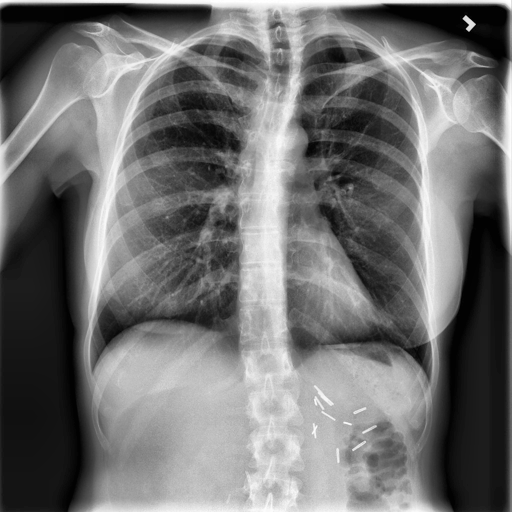
Finding: NORMAL